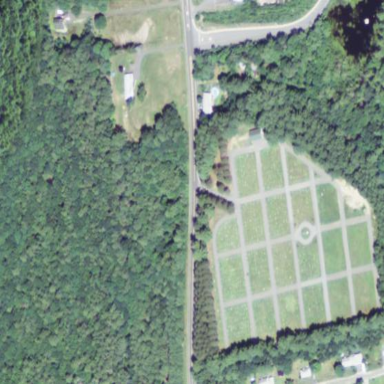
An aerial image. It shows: Cemetery that holds historical significance.